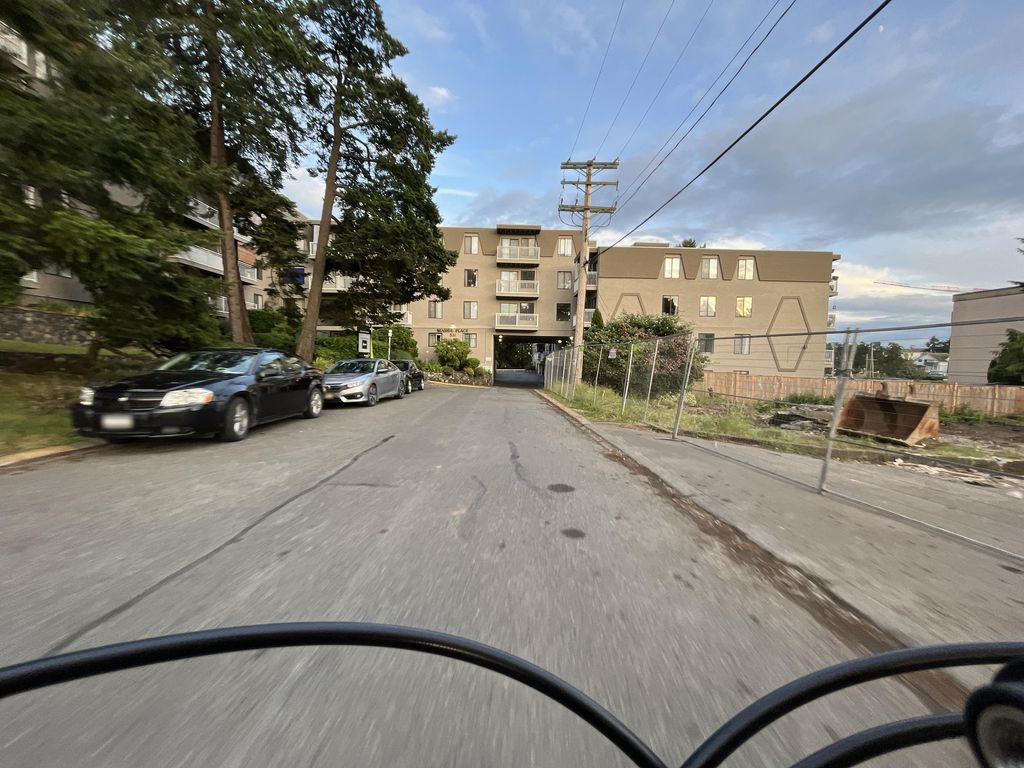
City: victoria